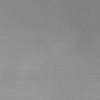
Label: dusty